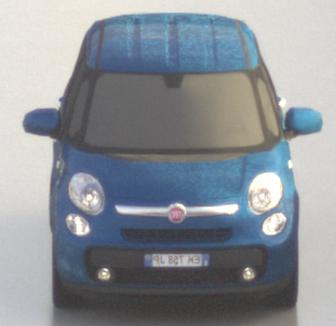
Make: Fiat
Model: 500L 1.4 16V
Detailed model: 500L (199)
Model produced from: 2012/10
Model produced until: 2017/05
Doors: 5
Color: blue
Road condition: wet road
Daytime: morning or afternoon
Contrast: medium contrast